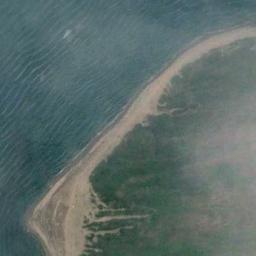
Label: beach